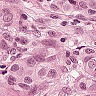
Metastatic tissue present: yes